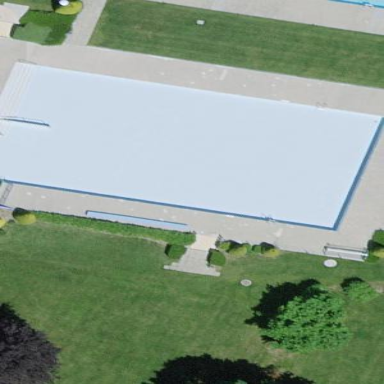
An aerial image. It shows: Swimming pool area designated for leisure and sport.